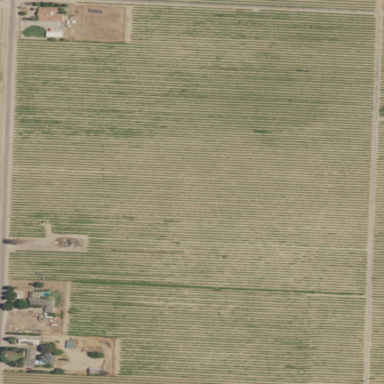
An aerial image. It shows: Vineyard where grapes are grown.